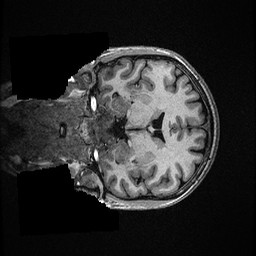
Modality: T1w
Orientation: coronal
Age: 51
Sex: female
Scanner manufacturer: ge
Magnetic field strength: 3 T
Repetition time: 0.006952 s
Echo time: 0.00292 s